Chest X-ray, PA view. Patient: 47 years old, sex M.
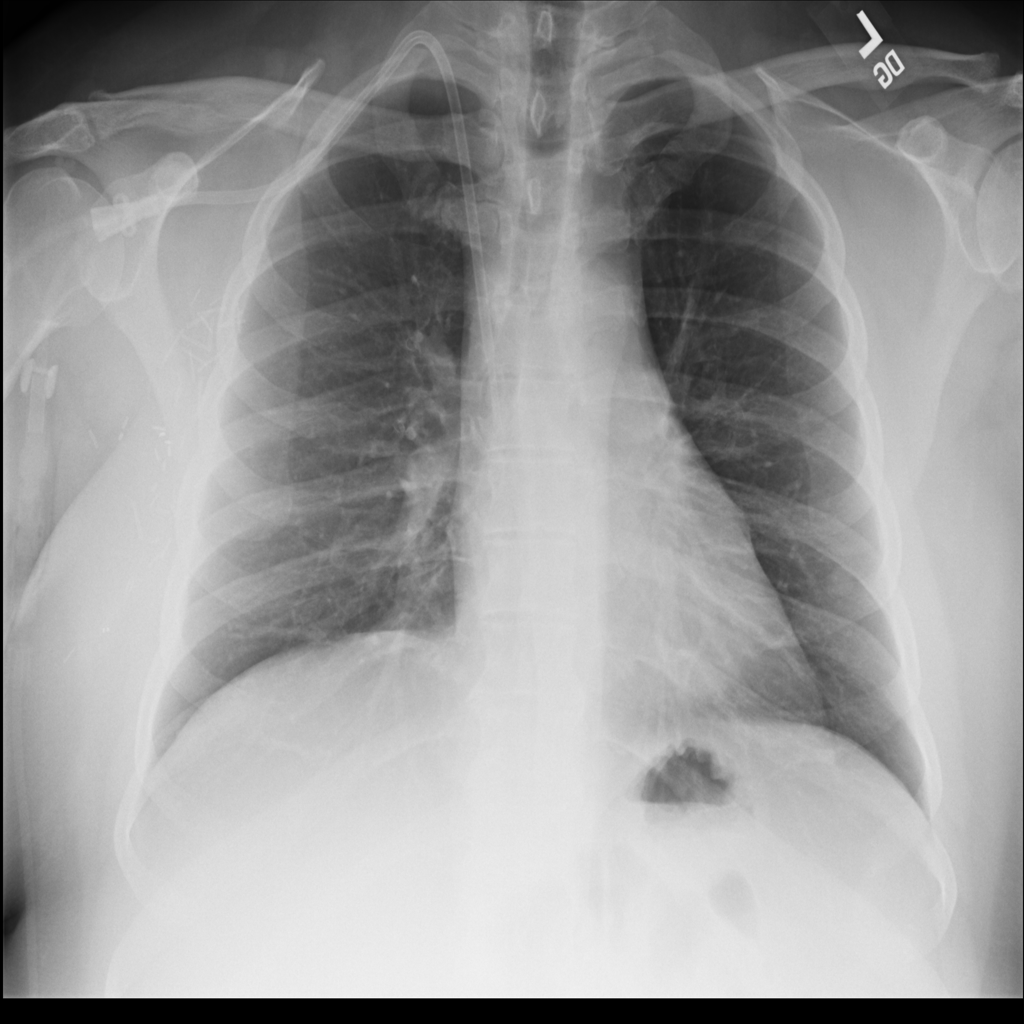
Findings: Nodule